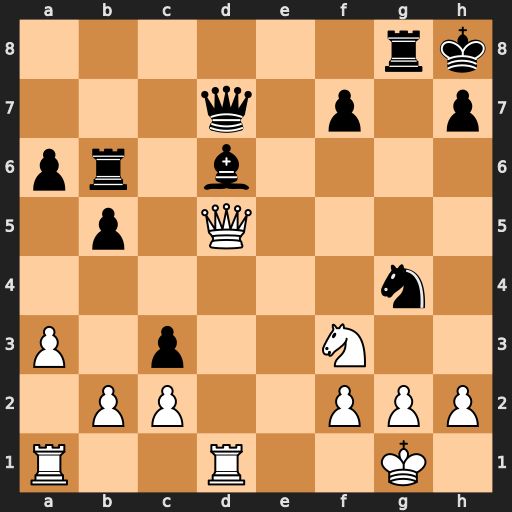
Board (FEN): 6rk/3q1p1p/pr1b4/1p1Q4/6n1/P1p2N2/1PP2PPP/R2R2K1
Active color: w
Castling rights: -
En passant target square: -
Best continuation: Qd4+ f6 Qxb6 cxb2 Rab1